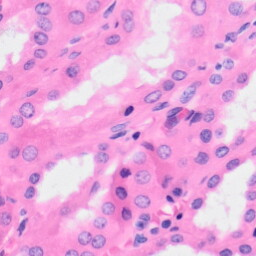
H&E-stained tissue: Kidney